Question: After upgrading to Yosemite, the app crashes when dismissing a NSSheet with a NSOutlineView.
The exception is BAD ACCESS.
It seems the datasource of the table is released too early.
The datasource is bound in the xib file, and it is the File Owner, a NSWindowController. The table is populated overriding the datasource methods.
This is the exception stack:

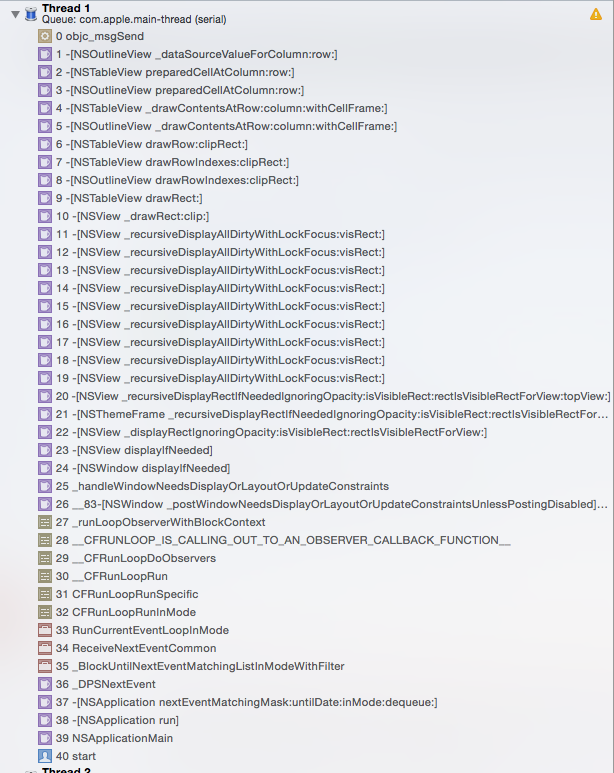
Answer: I just tackled the same annoying problem with an NSTableView on an NSSheet. My code which worked prior to Yosemite was this:
'''
[self.mainWindowController.window endSheet:self.fileRenamingWindowController.window];
self.fileRenamingWindowController = nil;
'''
I would dismiss the sheet and purge the unnecessary window controller - worked like charm before Yosemite.
However, it seems that now the window and the corresponding view hierarchy doesn't get destroyed synchronously with endSheet:, so when in the above code the window controller is deallocated, the contents of the window will outlive it for a brief period (probably until the dismiss animation completes), causing EXC_BAD_ACCESS when e.g. an NSTableView has the destroyed window controller as its delegate/dataSource. I solved the problem by overriding the window controller's dealloc method to ensure that nobody (i.e. the tableView) holds onto it through weak references:
'''
self.tableView.delegate = nil;
self.tableView.dataSource = nil;
'''